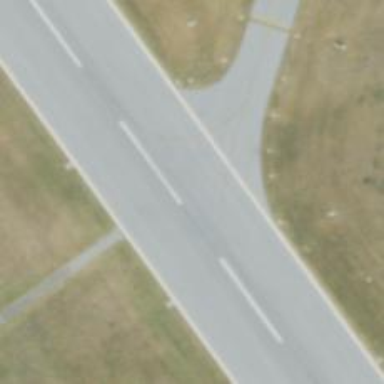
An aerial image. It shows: Image of taxiway at airport.